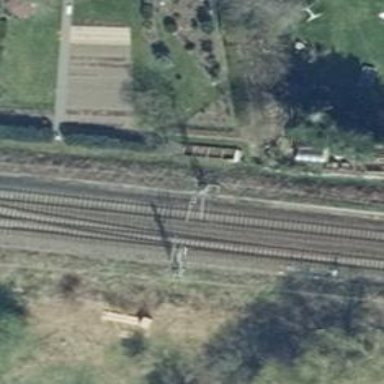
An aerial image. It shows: Railway switch.